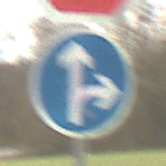
Verkehrszeichen: VorgeschriebeneFahrtrichtungGeradeausOderRechts
Zusatzzeichen oben: Stop
Umgebung: Outdoor, Suburban
Tageszeit: MorningAfternoon
Wetter: Overcast
Licht: Natural
Jahreszeit: NotSpecified
Kontrast: LowContrast